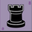
Piece: bR